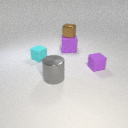
small cyan rubber cube behind small purple rubber cube